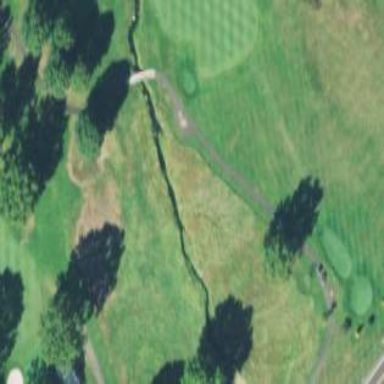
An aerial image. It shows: Water hazard on golf course.